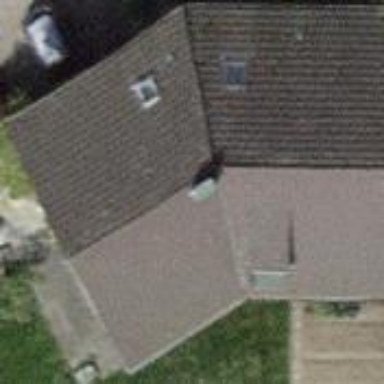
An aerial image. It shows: Simple house.